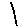
Label: line